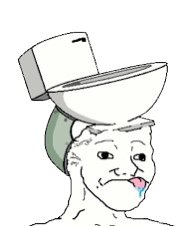
Label: 5_Brainlet